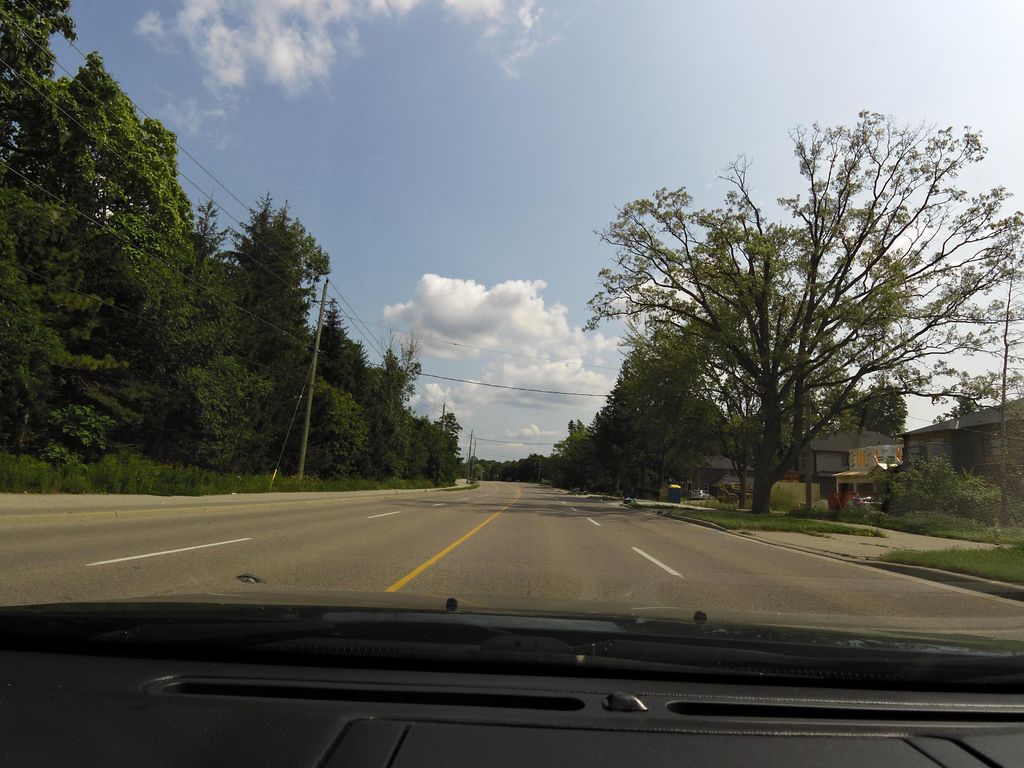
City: kitchener-waterloo